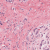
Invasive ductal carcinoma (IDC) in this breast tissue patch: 1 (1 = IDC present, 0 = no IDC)